Interaction volume radius: 5 \u00c5
Interaction volume height: 40 \u00c5
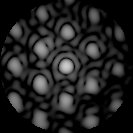
Disorder parameter: 0.2943